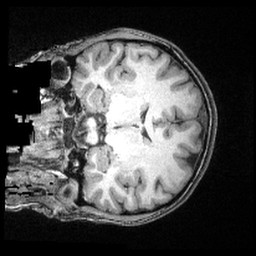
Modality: T1w
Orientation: coronal
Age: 28
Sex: female
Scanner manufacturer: siemens
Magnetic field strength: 3 T
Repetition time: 2.4 s
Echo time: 0.00374 s